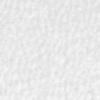
Label: no_change